Question: I'm trying to draw highlight "3D" lines on a button using a stroke. How do I do this? The below chunk from my custom_button.xml selector is for the default button state. I'm expecting the background of the button to be filled with a blue gradient but a pink (just for testing!) line to appear on the left side of the button.
Should I be using a layer-list as shown below?
How do I get the line to appear on just the left of the button? At present the pink line appears around the entire button and it fills the button with black instead of the gradient blue. Is this because the second item's default color is black.. even though I am trying to set it to transparent?
'''
<shape>
<gradient
android:endColor="@color/blue2"
android:startColor="@color/blue25"
android:angle="270" />
<stroke
android:width="3dp"
android:color="#00FFFF" />
<corners
android:radius="3dp" />
<padding
android:left="10dp"
android:top="10dp"
android:right="10dp"
android:bottom="10dp" />
</shape>
<item android:left="1dp">
<shape>
<solid android:color="@android:color/transparent" />
<stroke android:width="1dp" android:color="#FF8888" />
</shape>
</item>
</layer-list>
'''
Below is an image of what I get (on top) and what I expect to get (on the bottom). I'm only using these colours for test purposes! :-)

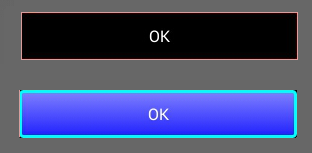
Answer: You can try this
'''
<?xml version="1.0" encoding="utf-8"?>
<layer-list xmlns:android="http://schemas.android.com/apk/res/android" >
<item
android:bottom="-2dp"
android:right="-2dp"
android:top="-2dp">
<shape>
<solid android:color="@android:color/transparent" />
<stroke
android:width="1dp"
android:color="#FF8888" />
</shape>
</item>
<item
android:drawable="@drawable/shape2"
android:left="1dp">
</item>
</layer-list>
'''
Where '@drawable/shape2' is the shape you specified above